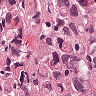
Metastatic tissue present: yes